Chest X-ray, AP view. Patient: 55 years old, sex F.
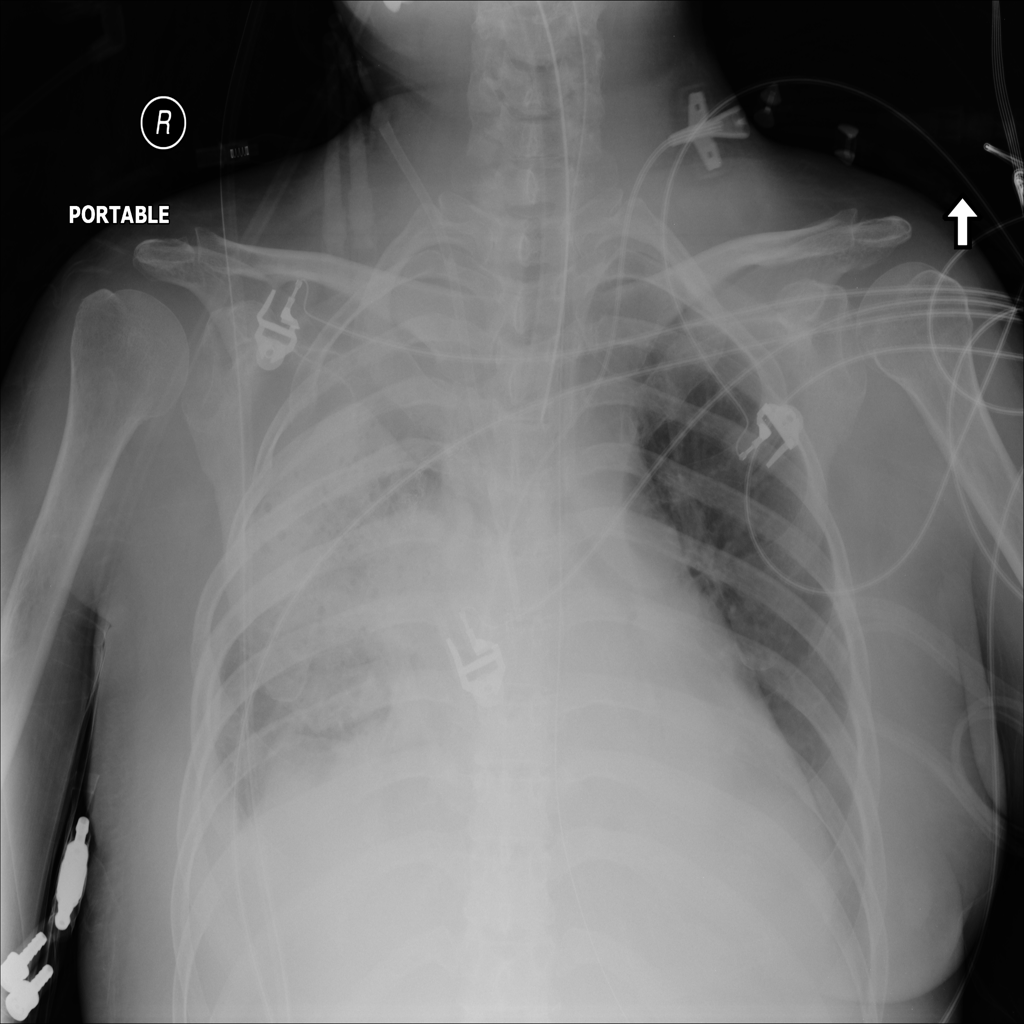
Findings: No Finding